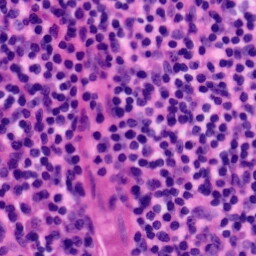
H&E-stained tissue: Tonsil